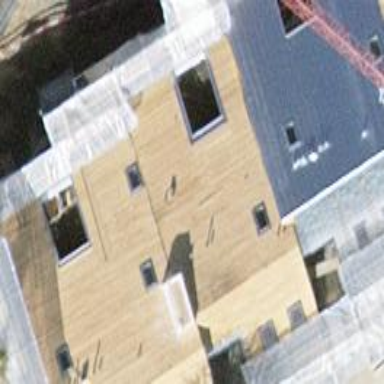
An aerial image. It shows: Apartments building with saltbox roof shape.